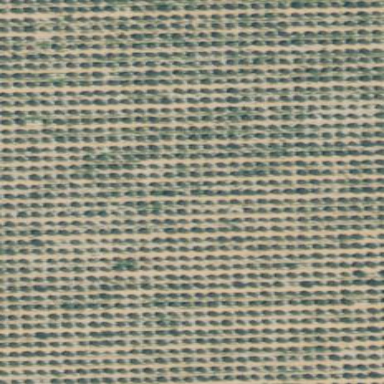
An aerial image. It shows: Orchard filled with persimmon trees.